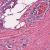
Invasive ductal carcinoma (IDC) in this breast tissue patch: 1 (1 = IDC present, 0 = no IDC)